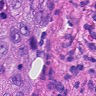
Metastatic tissue present: yes